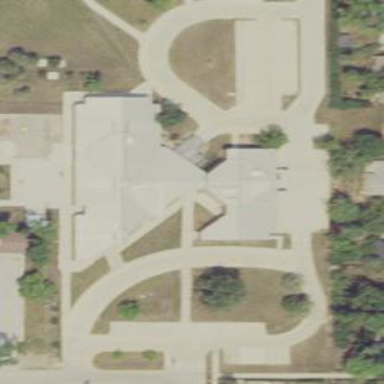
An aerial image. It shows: School building.